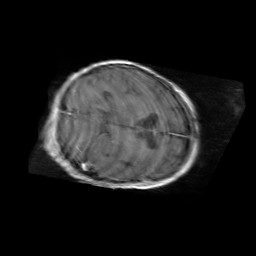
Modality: T1w
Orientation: coronal
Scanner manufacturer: ge
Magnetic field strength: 1.5 T
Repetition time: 0.695 s
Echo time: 0.007712 s